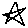
Label: star